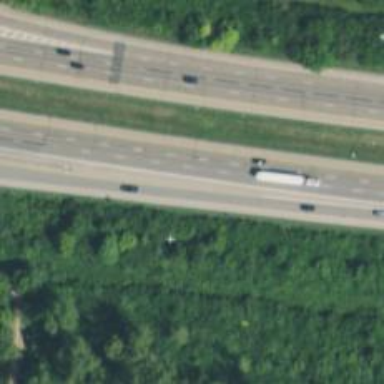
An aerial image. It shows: Motorway link with embankment.